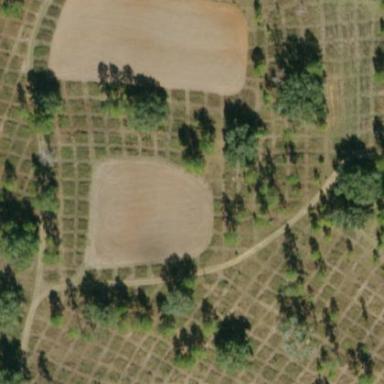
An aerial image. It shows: Orchard.